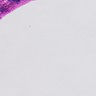
Metastatic tissue present: yes